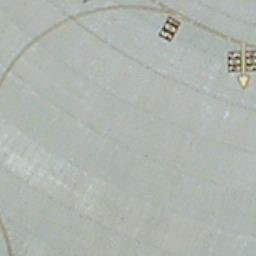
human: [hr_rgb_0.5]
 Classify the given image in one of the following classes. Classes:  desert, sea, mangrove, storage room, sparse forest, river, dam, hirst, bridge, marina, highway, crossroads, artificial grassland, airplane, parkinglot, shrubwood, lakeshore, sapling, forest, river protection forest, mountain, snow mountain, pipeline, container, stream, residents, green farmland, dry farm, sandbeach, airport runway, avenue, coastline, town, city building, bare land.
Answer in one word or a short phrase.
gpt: airport runway